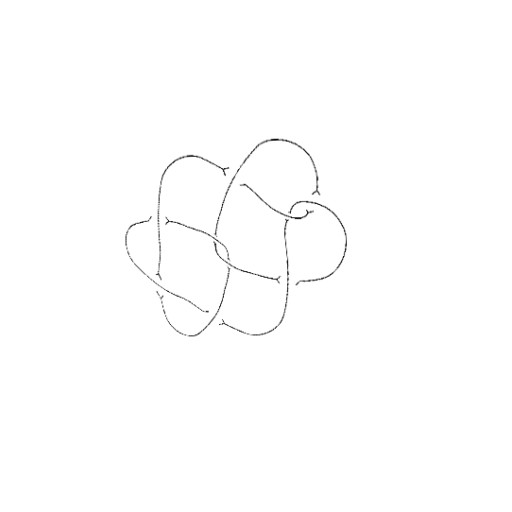
Crossing number: 9